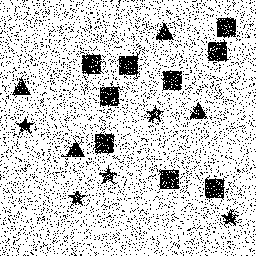
Squares: 9
Triangles: 4
Stars: 5
Total shapes: 18